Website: walmart
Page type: cart
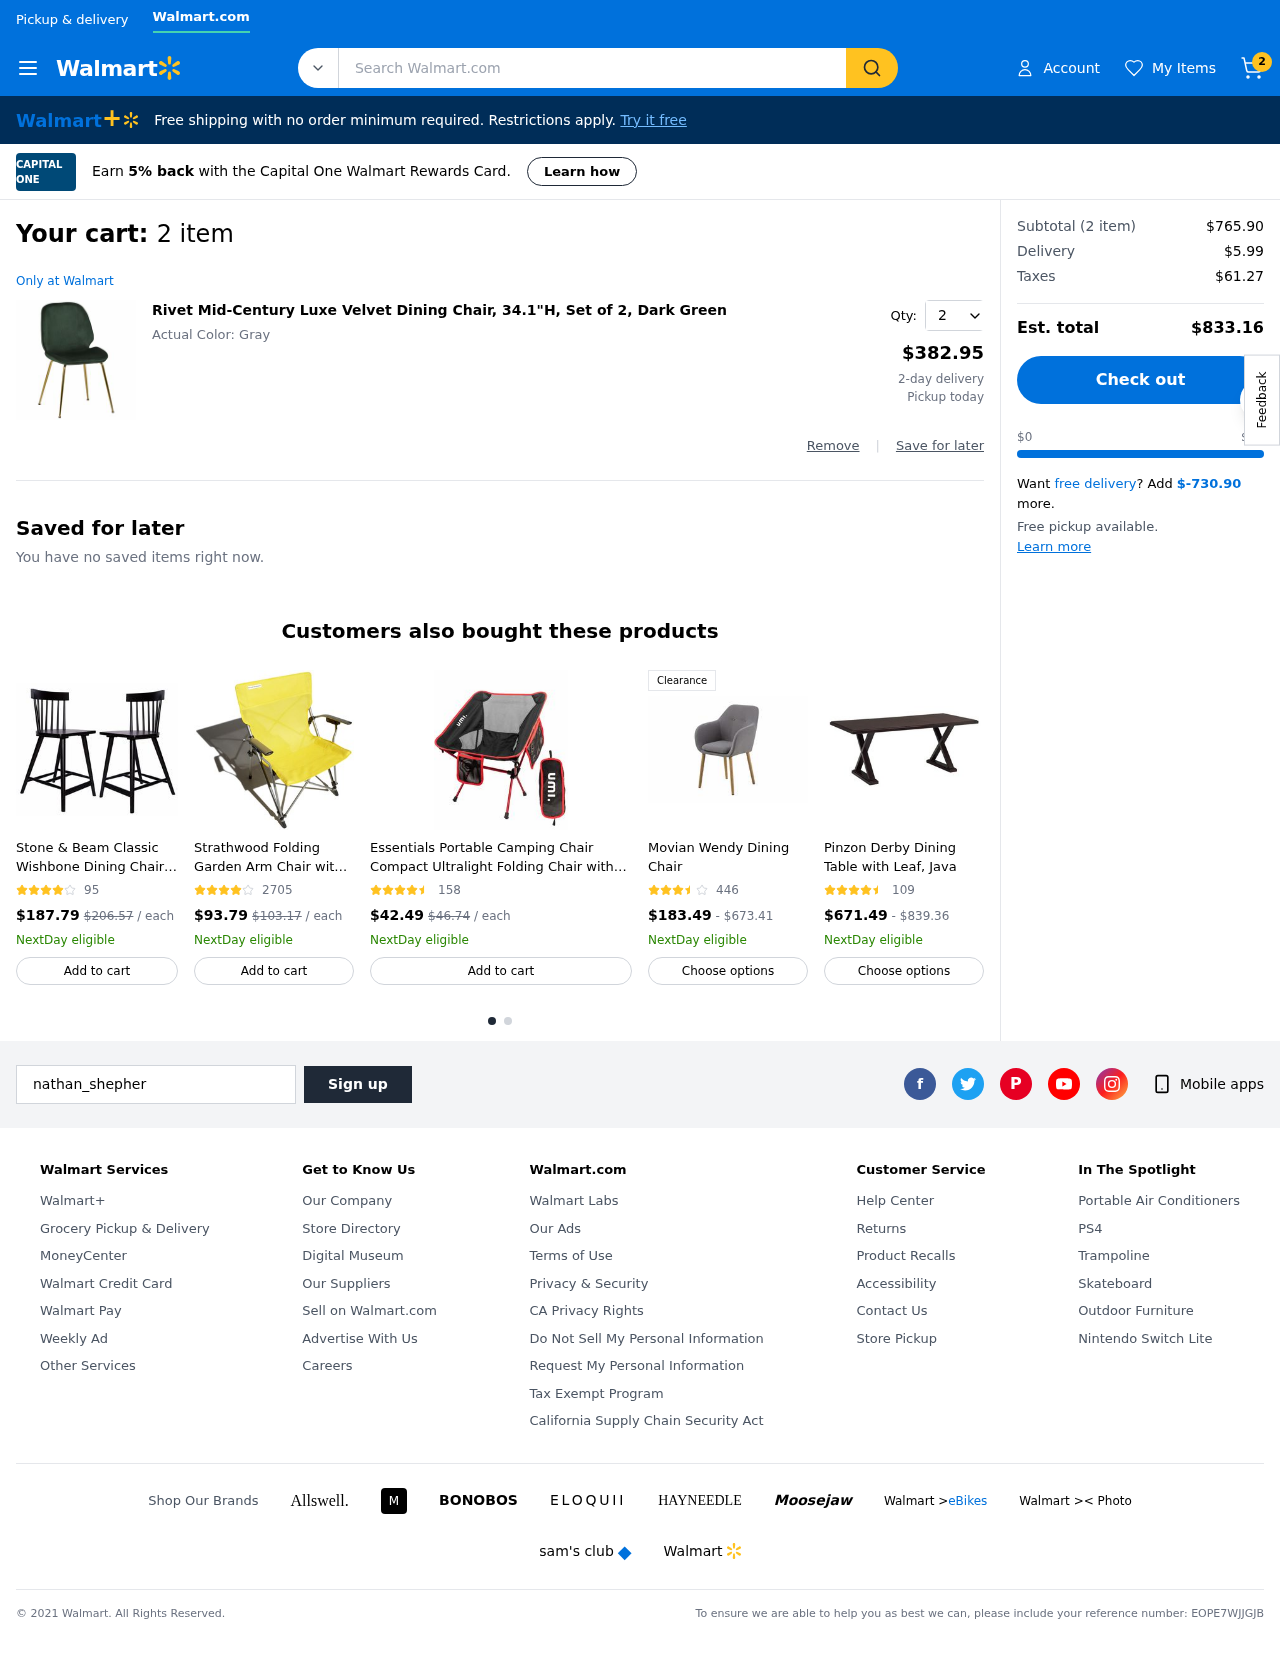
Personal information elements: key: PII_EMAIL
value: nathan_shepherd@gmail.com
Product elements: key: PRODUCT1_NAME
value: Rivet Mid-Century Luxe Velvet Dining Chair, 34.1"H, Set of 2, Dark Green
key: PRODUCT1_PRICE
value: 382.95
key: PRODUCT1_QUANTITY
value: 2
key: PRODUCT2_NAME
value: Stone & Beam Classic Wishbone Dining Chair, 37.5" H, Natural
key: PRODUCT2_NUM_RATINGS
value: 95
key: PRODUCT2_PRICE
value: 187.79
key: PRODUCT3_NAME
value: Strathwood Folding Garden Arm Chair with Carry Bag, Yellow
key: PRODUCT3_NUM_RATINGS
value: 2705
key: PRODUCT3_PRICE
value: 93.79
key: PRODUCT4_NAME
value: Essentials Portable Camping Chair Compact Ultralight Folding Chair with Carry Bag for Hiking, Beach,
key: PRODUCT4_NUM_RATINGS
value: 158
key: PRODUCT4_PRICE
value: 42.49
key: PRODUCT5_NAME
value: Movian Wendy Dining Chair
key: PRODUCT5_NUM_RATINGS
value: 446
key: PRODUCT5_PRICE
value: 183.49
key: PRODUCT6_NAME
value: Pinzon Derby Dining Table with Leaf, Java
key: PRODUCT6_NUM_RATINGS
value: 109
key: PRODUCT6_PRICE
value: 671.49
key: PRODUCT2_ORIGINAL_PRICE
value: $206.57
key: PRODUCT3_ORIGINAL_PRICE
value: $103.17
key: PRODUCT4_ORIGINAL_PRICE
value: $46.74
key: PRODUCT5_PRICE_MAX
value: $673.41
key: PRODUCT6_PRICE_MAX
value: $839.36
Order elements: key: ORDER_NUM_ITEMS
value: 2
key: ORDER_NUM_ITEMS
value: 2 item
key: ORDER_SUBTOTAL
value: $765.90
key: ORDER_SHIPPING_COST
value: $5.99
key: ORDER_TAX
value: $61.27
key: ORDER_TOTAL
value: $833.16
Search elements: key: HEADER_SEARCH
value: Search Walmart.com